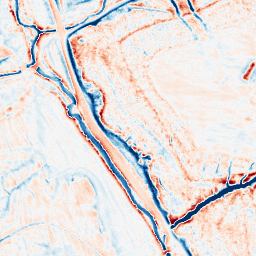
Category: edge_preserving
Decomposition family: anisotropic_diffusion
Decomposition parameters: iterations: 50
kappa: 30
gamma: 0.1
Upsampling method: edge_directed
Upsampling parameters: scale: 2
Upsampling scale: 2